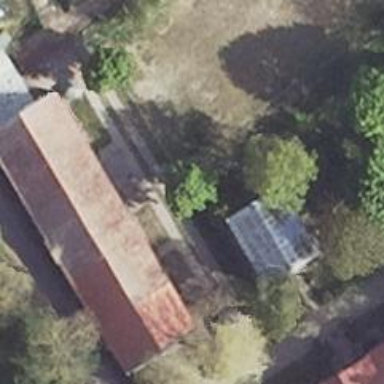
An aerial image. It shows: Building with gabled roof oriented along its length.